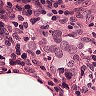
Metastatic tissue present: yes